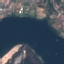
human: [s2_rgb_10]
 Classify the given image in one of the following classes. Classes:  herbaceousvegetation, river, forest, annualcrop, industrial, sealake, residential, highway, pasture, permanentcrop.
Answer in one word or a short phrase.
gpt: River